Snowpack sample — Snodgrass Mountain, Crested Butte, Colorado (2/4/25, 12:06 PM MST)
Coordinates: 38.923, -106.968
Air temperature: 35 °F
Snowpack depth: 80 cm
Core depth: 60 cm
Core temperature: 32 °F
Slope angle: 14°, slope face: 78°
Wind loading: low
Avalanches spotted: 0
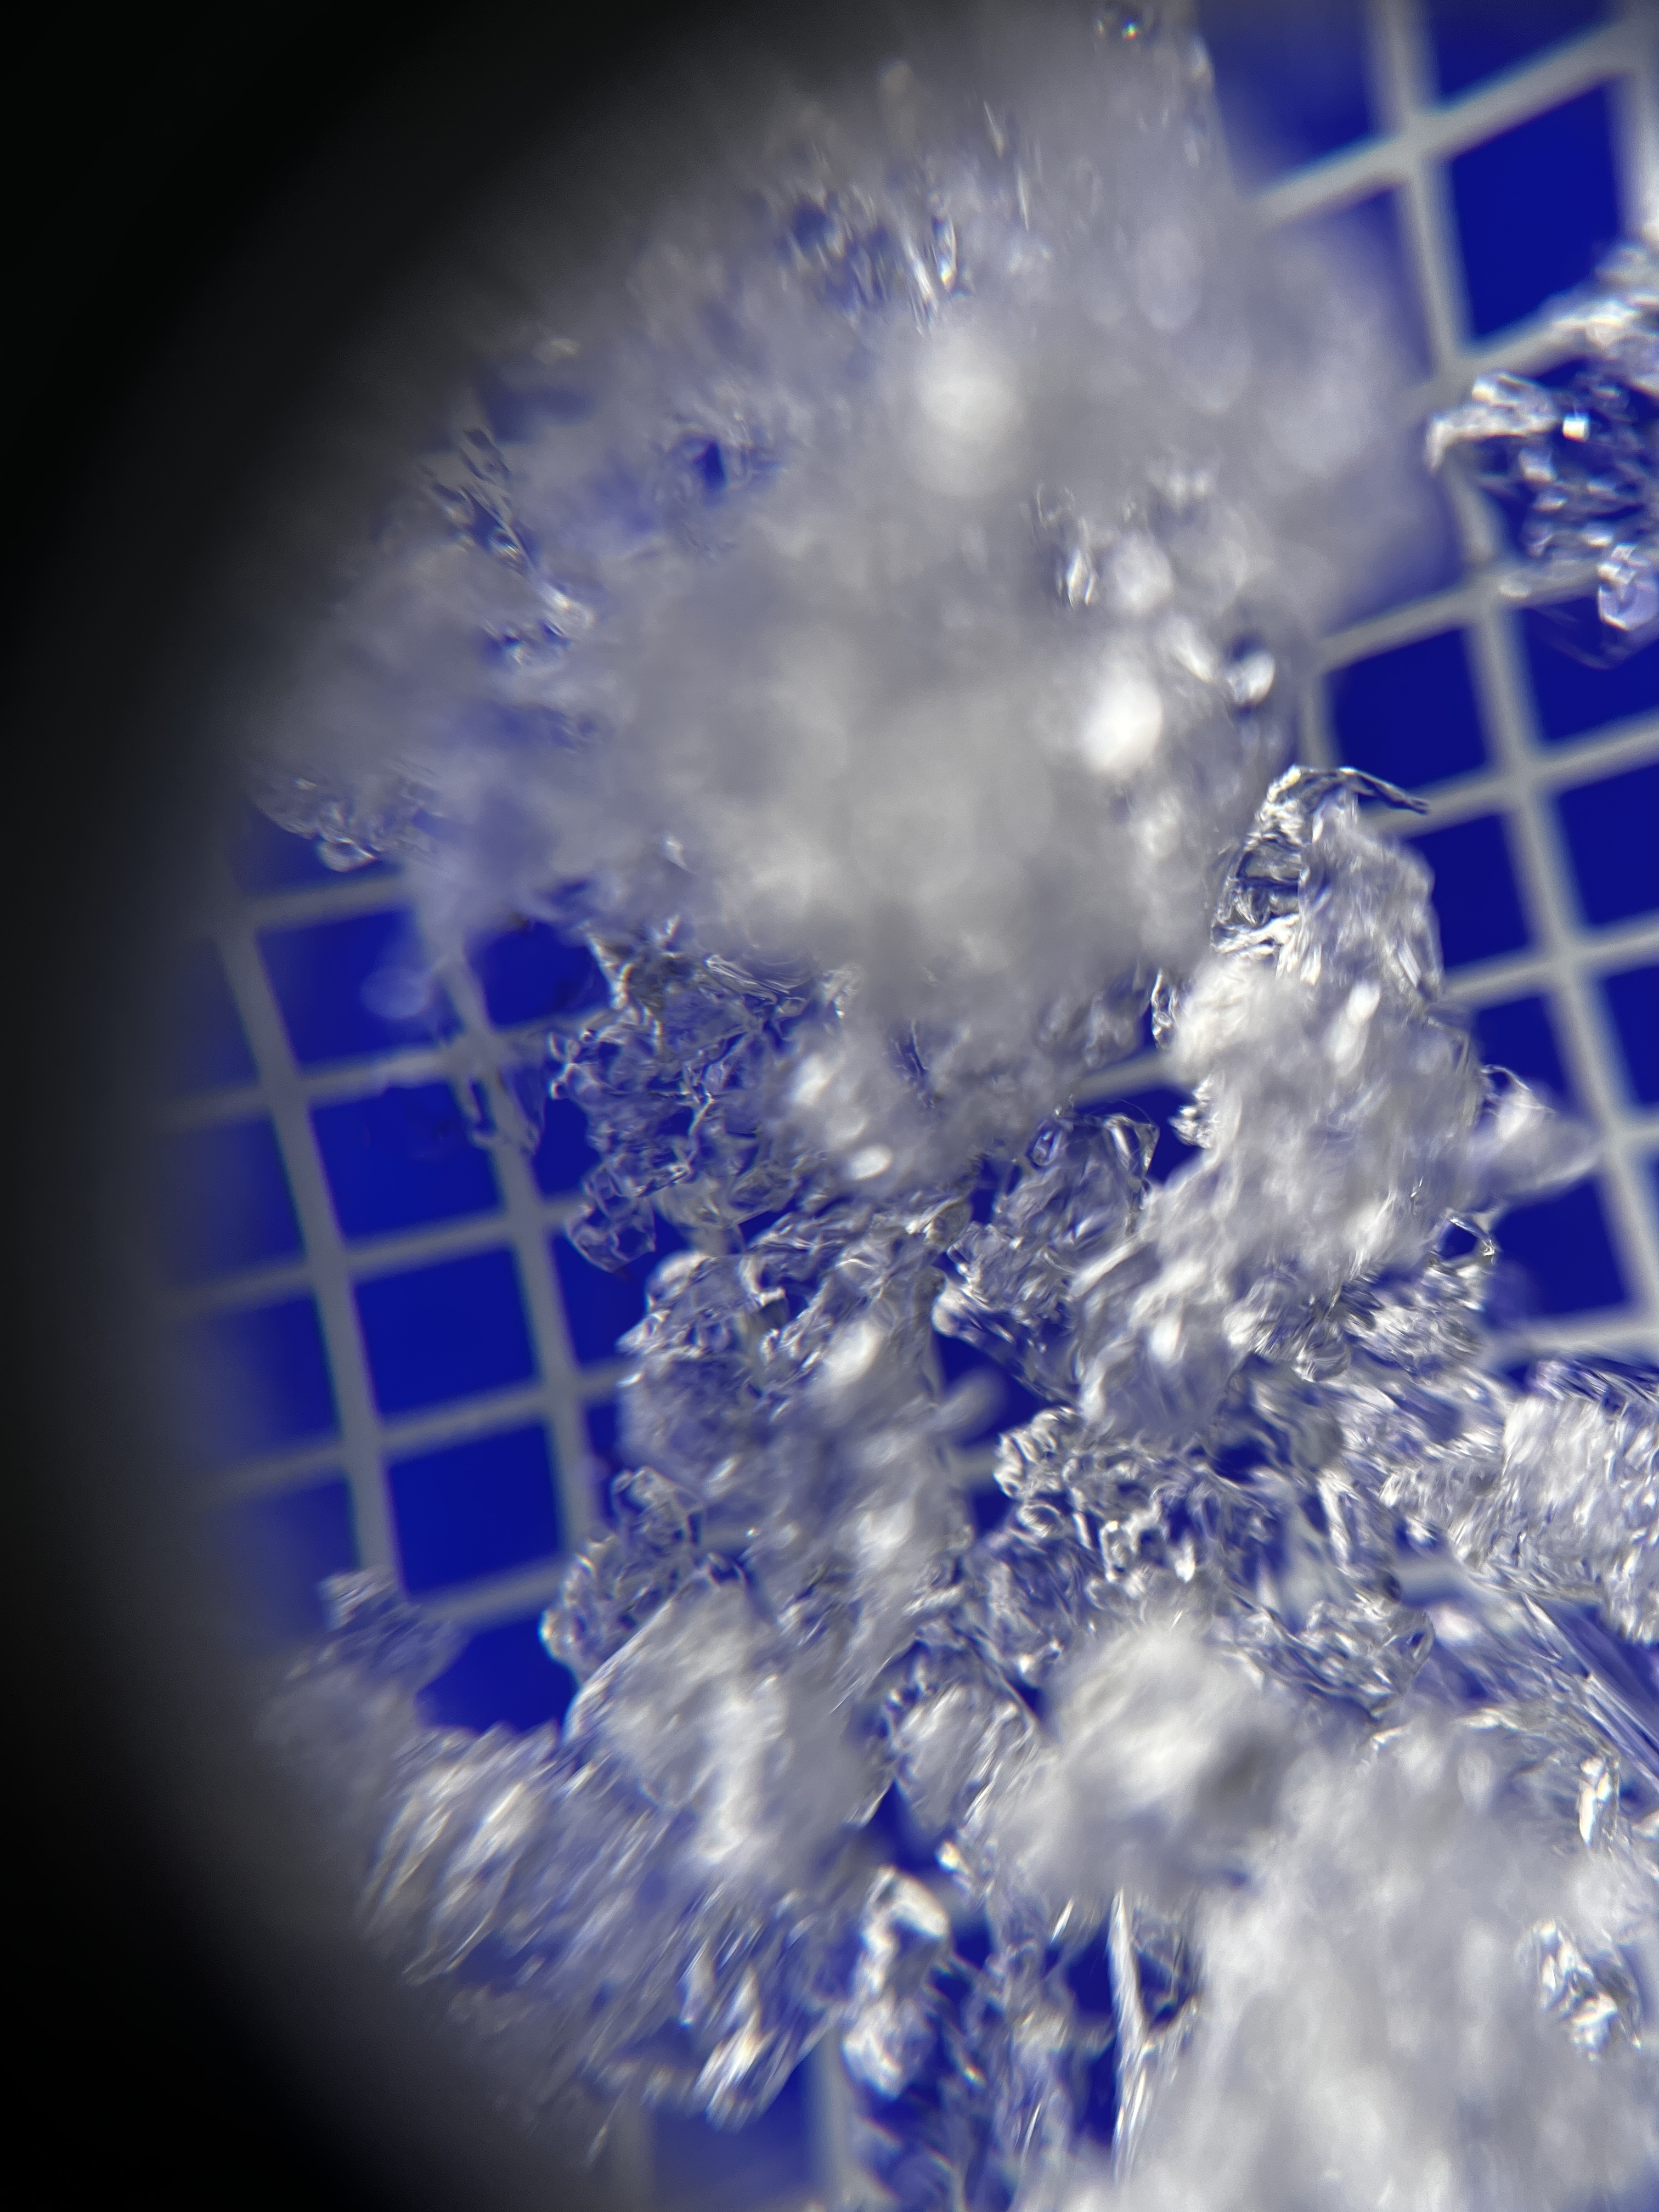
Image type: magnified_profile
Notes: No avalanches nearby, unusually warm weather for the last month reported by residents, Collected 25 yards from treeline